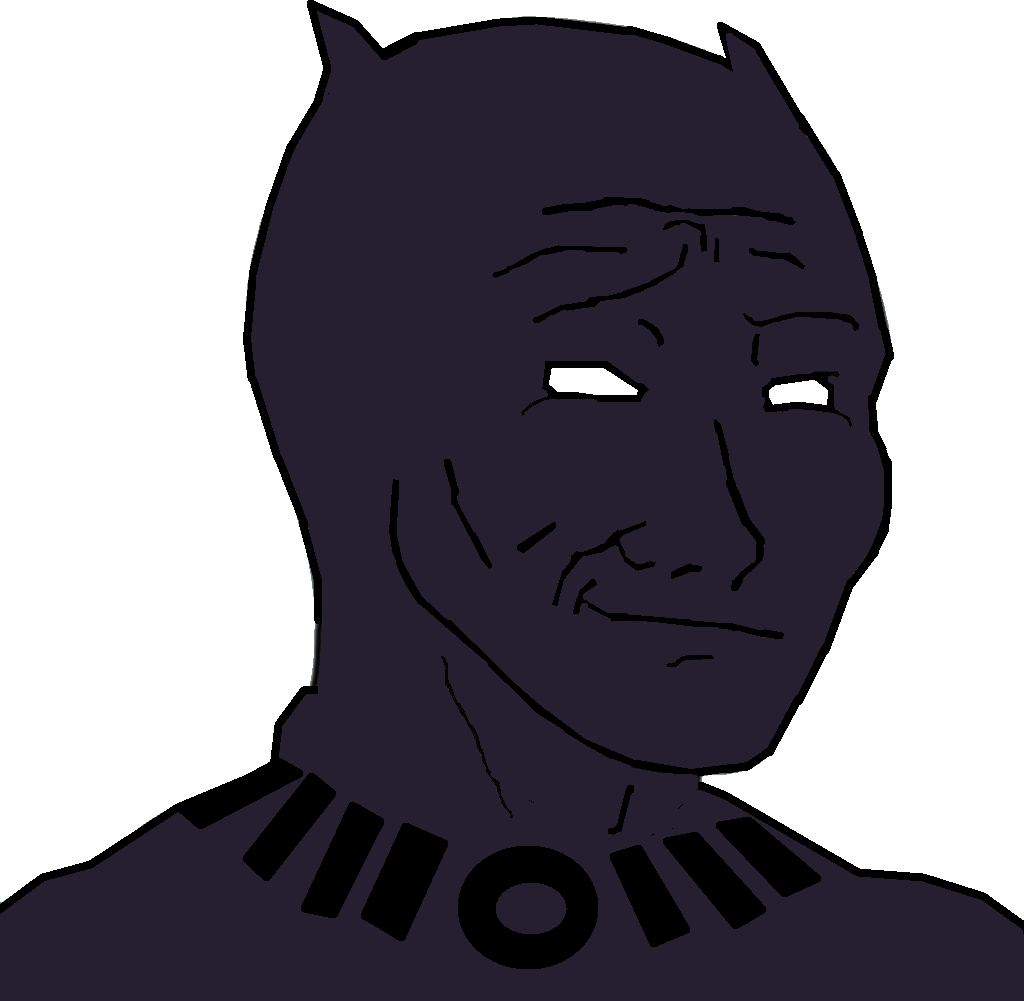
Label: 5_Blackjak